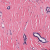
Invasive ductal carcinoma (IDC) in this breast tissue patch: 1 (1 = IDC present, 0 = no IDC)